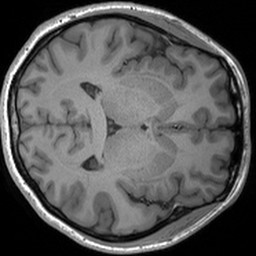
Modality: T1w
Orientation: axial
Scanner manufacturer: siemens
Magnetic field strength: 3 T
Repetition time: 1.54 s
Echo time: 0.00234 s